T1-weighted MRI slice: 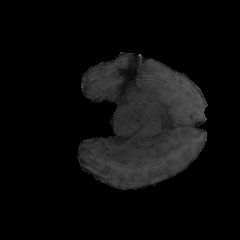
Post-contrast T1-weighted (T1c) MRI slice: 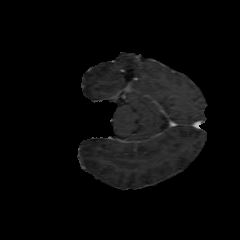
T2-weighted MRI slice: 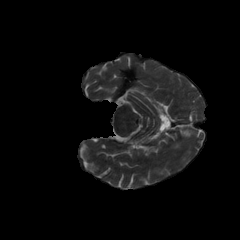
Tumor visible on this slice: no